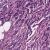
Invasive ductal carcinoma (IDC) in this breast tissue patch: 1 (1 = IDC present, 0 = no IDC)